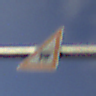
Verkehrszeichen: ViehtriebRechts
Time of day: SunriseSunset
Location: Outdoor (Nature)
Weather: PartlyCloudy
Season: NotSpecified
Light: Natural